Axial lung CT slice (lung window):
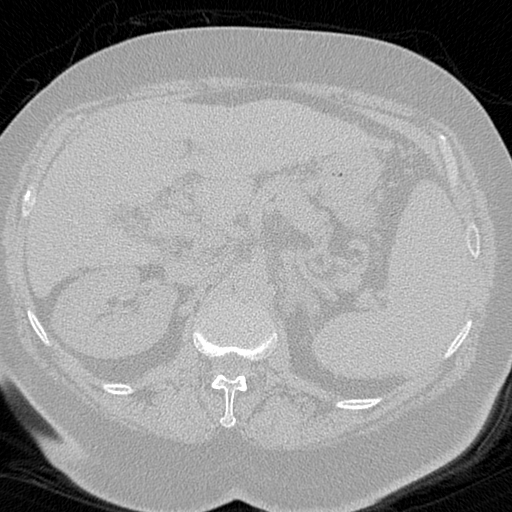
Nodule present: no